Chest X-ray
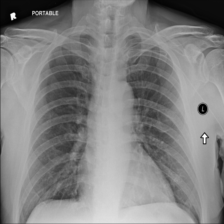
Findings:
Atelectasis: negative
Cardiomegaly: negative
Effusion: negative
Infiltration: negative
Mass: negative
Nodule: negative
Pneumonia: negative
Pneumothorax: negative
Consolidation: negative
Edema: negative
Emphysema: negative
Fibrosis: negative
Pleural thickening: negative
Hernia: negative